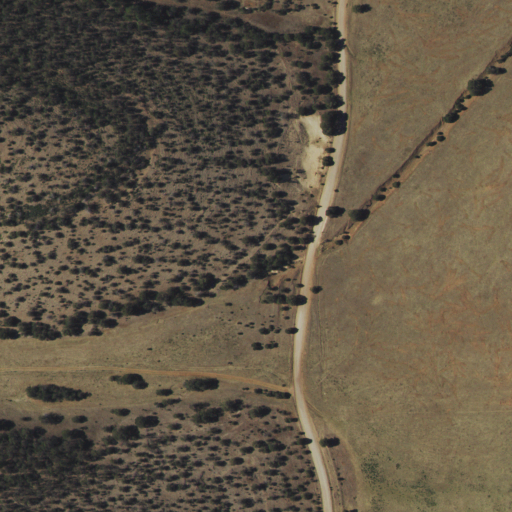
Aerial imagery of valley in New Mexico named Prather Canyon containing shrub, grassland, and evergreen forest